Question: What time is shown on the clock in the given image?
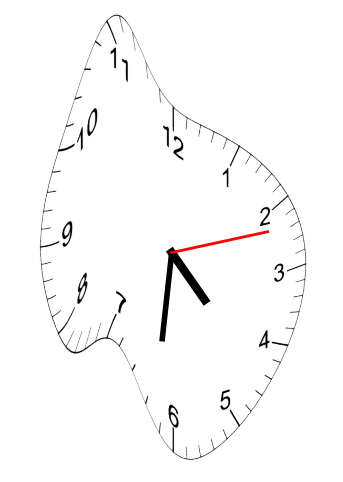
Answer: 04:31:12